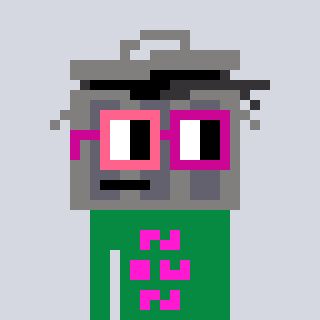
a pixel art character with square pink and red glasses, a trashcan-shaped head and a green-colored body on a cool background